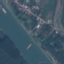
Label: River